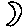
Label: moon